Interaction volume radius: 10 \u00c5
Interaction volume height: 25 \u00c5
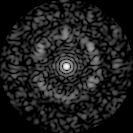
Disorder parameter: 0.7292